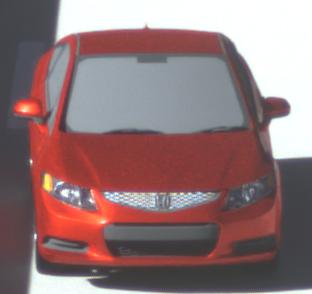
Make: Honda
Model: Civic Limousine 1.8
Detailed model: Civic (IX) Limousine
Model produced from: 2014/05
Model produced until: 2017/06
Doors: 4
Color: red
Road condition: dry road
Daytime: morning or afternoon
Contrast: high contrast